Question: Does anyone know how to fix this error?
When I add one line below in AndroidManifest.xml, it doesn't work.
'''
android:theme="@android:style/Theme.Holo.Light.NoActionBar">
'''
Like this.
'''
<activity
android:name=".MainActivity"
android:label="@string/app_name"
android:theme="@android:style/Theme.Holo.Light.NoActionBar">
<intent-filter>
<action android:name="android.intent.action.MAIN" />
<category android:name="android.intent.category.LAUNCHER" />
</intent-filter>
</activity>
'''
I also tried to change
'''
android:theme="@style/AppTheme" >
'''
to
'''
android:theme="@style/Theme.AppCompat" >
'''
But still it doesn't work.

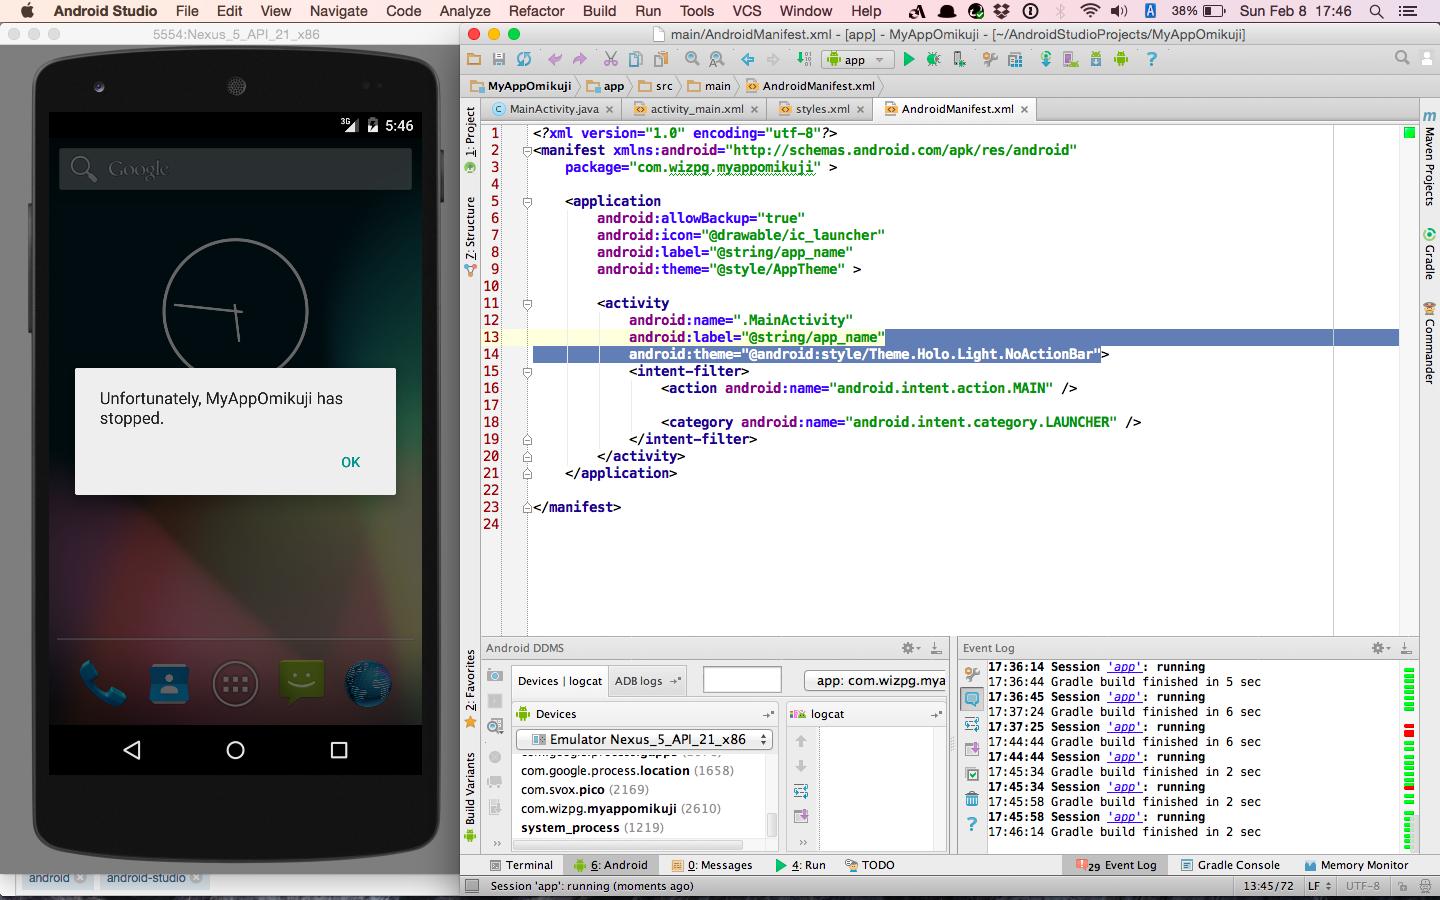
Answer: '''
public class MainActivity extends ActionBarActivity { ...
'''
ActionBarActivity change to